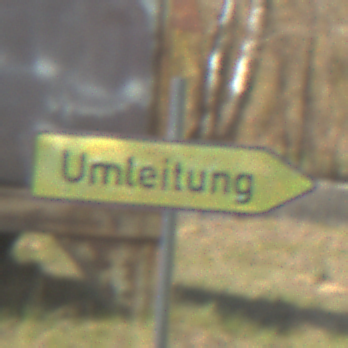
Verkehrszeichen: UmleitungswegweiserRechtsweisend
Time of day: MorningAfternoon
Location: Outdoor (Suburban)
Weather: Clear
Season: NotSpecified
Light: Natural